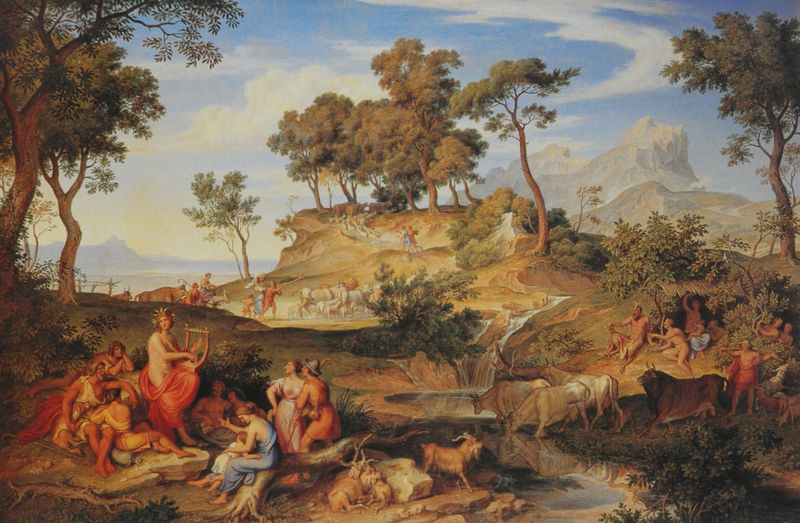
Titel: Landschaft mit Apoll unter den Hirten
Künstler: Joseph Anton Koch
Standort: Innsbruck
Institution: Tiroler Landesmuseum Ferdinandeum
Schlagwörter: akt, baum, berg, blau, felsen, gemälde, gott, himmel, laub, mann, meer, nackt, schatten, umhang, wasser, wolken, bäume, fluss, frauen, gelb, grün, landschaft, menschen, ocker, see, teich, braun, frau, hell, hut, licht, männer, weiss, rot, tiere, gesellschaft, trinken, barock, instrument, bach, feld, hügel, kühe, natur, vieh, busch, büsche, gewässer, sträucher, gewänder, kind, klassizismus, mutter, musik, musiker, renaissance, wald, wasserfall, kinder, weiher, garten, berge, gebirge, gipfel, sonnenuntergang, tag, herde, kuh, rind, idylle, staffage, freizeit, vergnügen, muse, spiel, paradies, lamm, rinder, antike, rinnsal, ideal, idyll, linear, idyllisch, lichtung, idealismus, kranz, kunst, lorbeer, lorbeerkranz, mythologie, wurzeln, sänger, hirsch, blauer himmel, lanschaft, antik, götter, satyr, faun, mythologisch, nymphe, pan, musen, nymphen, griechenland, tränke, laute, apoll, arkadien, heroische landschaft, harfe, lyra, bock, schafe, ochsen, stier, stiere, hirte, hirten, schäfer, leier, zuhörer, heroisch, ziegenbock, ziege, apollo, ziegen, pastorale, kithara, quelle, bukolisch, paradiesisch, faune, rinnsaal, orpheus, kaskarde, schatten gemälde, bäzme